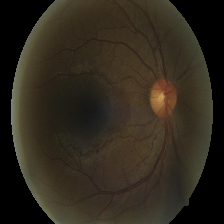
Diabetic retinopathy grade: Moderate